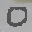
Label: 0